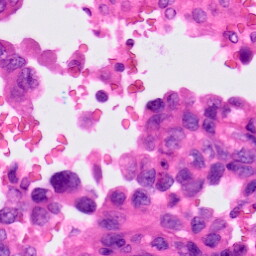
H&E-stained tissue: Lung